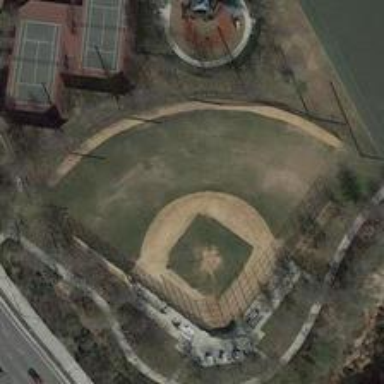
A baseball field with high fense, two tennis courts and some small buildings make up this area .